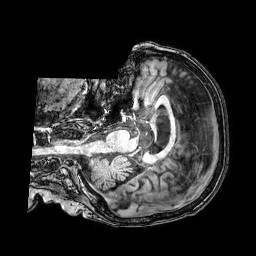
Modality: T1w
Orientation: axial
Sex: female
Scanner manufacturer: philips
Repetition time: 0.008072 s
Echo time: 0.00369 s